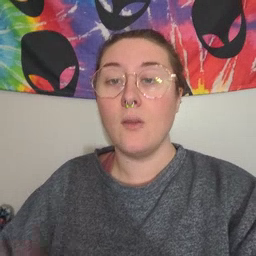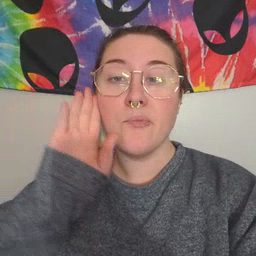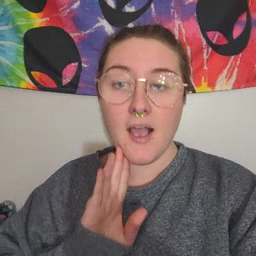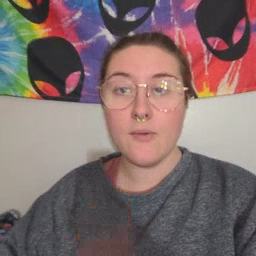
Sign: brown